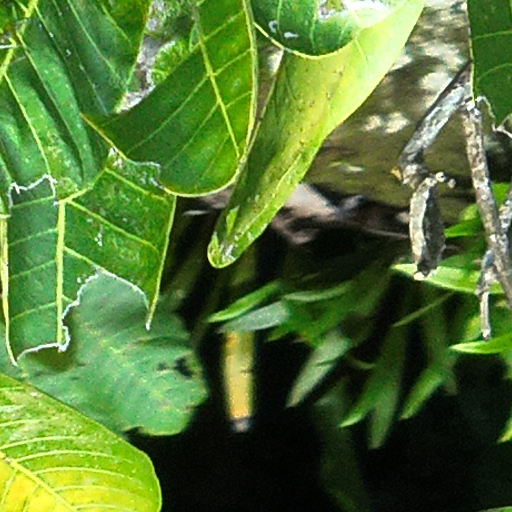
Species: Anacardium excelsum
GBIF accepted scientific name: Anacardium excelsum
Crown area (m\u00b2): 368.461